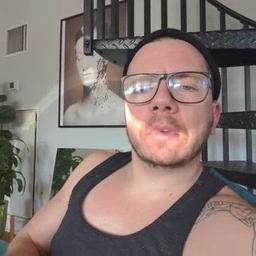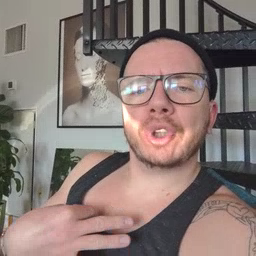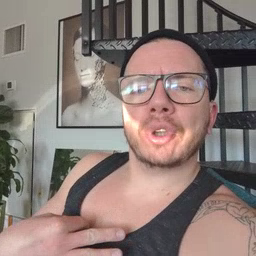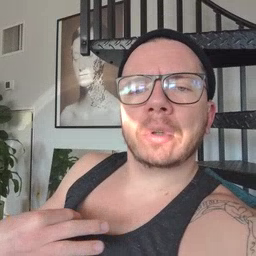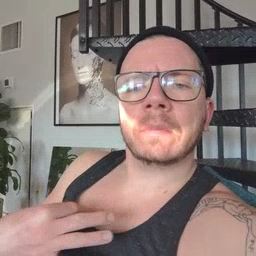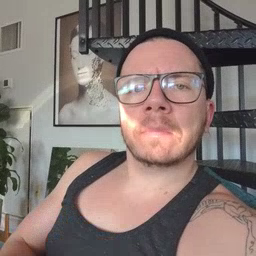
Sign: shirt